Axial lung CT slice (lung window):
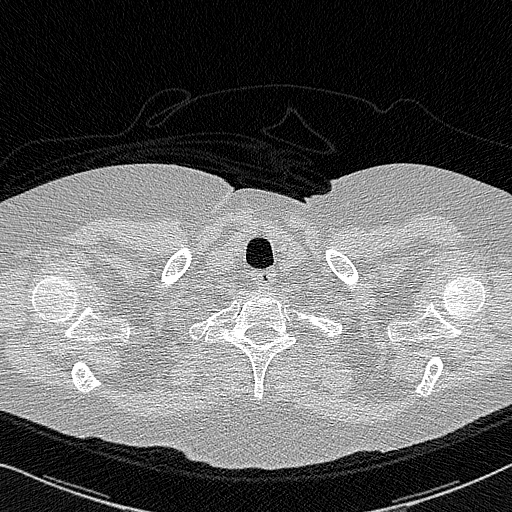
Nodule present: no